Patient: sex M, age 45
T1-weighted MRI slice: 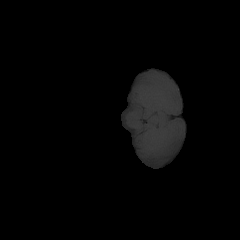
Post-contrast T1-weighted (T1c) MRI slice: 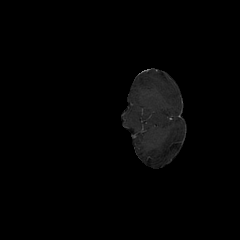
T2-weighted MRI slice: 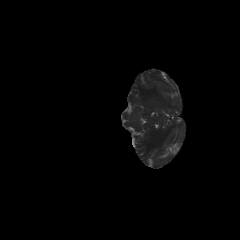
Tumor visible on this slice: no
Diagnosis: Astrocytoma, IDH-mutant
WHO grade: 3